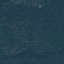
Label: Forest